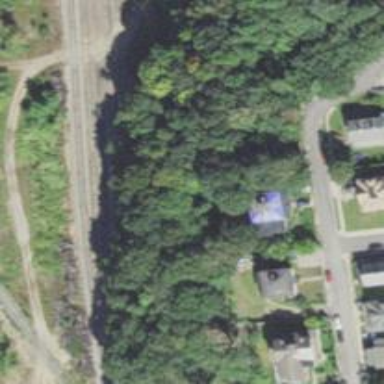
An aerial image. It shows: Abandoned railway yard.